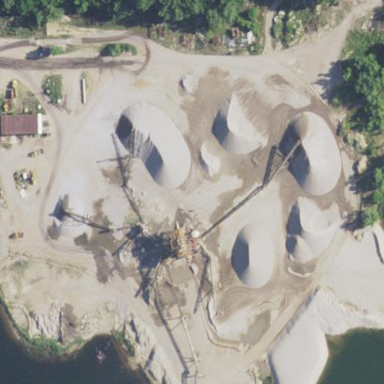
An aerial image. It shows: Quarry area that is man-made.